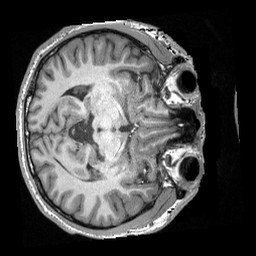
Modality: T1w
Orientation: axial
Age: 19
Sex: male